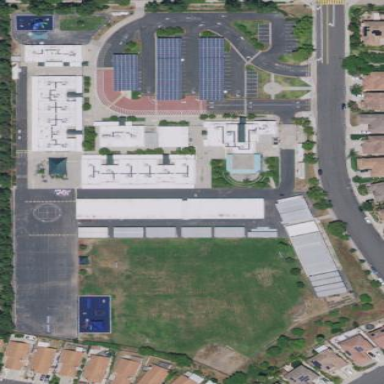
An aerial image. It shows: School.